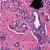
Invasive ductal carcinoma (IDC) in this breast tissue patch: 0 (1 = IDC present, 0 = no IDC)